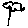
Label: tree